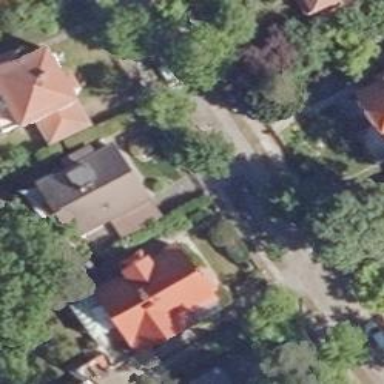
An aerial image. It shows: Residential road.